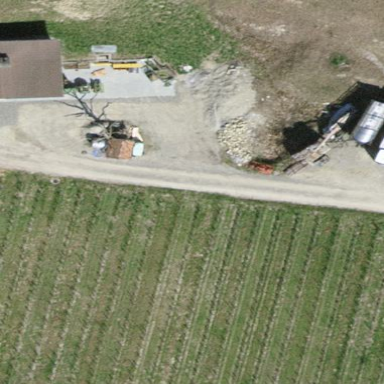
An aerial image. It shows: Farmyard area.